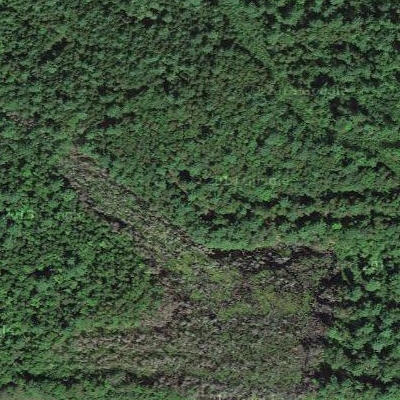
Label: eForest